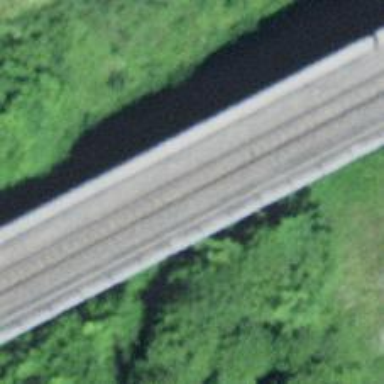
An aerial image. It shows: Path going through tunnel.